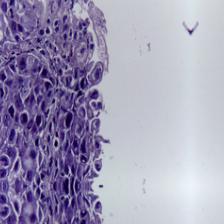
Diagnosis: OSCC